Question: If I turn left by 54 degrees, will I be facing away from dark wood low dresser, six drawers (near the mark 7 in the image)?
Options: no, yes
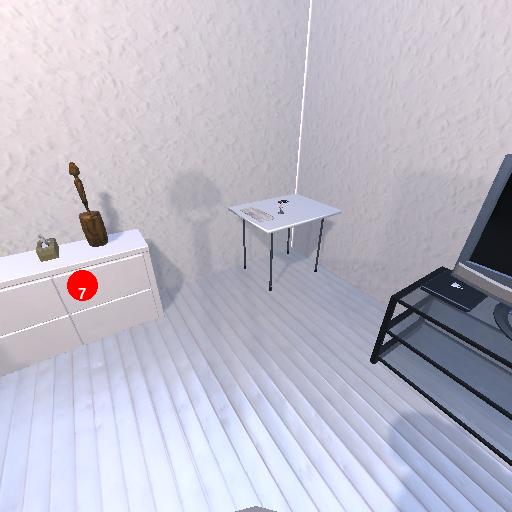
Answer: no